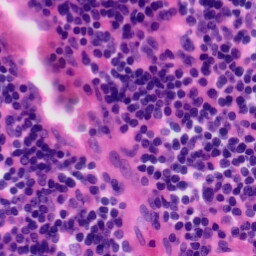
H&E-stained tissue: Tonsil